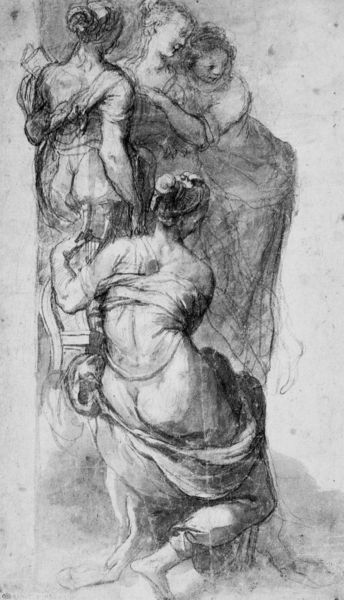
Titel: Vier Musen
Künstler: Taddeo Zuccari
Standort: Paris
Institution: Musée du Louvre, Cabinet des dessins
Schlagwörter: akt, feder, fuß, gruppe, nackt, schatten, weiß, aquarell, frauen, mädchen, sitzen, bewegung, damen, elegant, frau, frisur, frisuren, grau, haar, kleid, kleider, licht, profil, reden, rücken, schwarz, skizze, stuhl, zeichnung, blick, dame, tuch, tanz, hose, arm, arme, falten, knoten, stehen, instrument, gewand, haare, stoff, tücher, innen, kind, blatt, tänzerin, tänzerinnen, beine, dutt, füße, gesäß, hintern, rückenansicht, lehne, studie, grafik, graphik, figuren, weiblich, spielen, kopftuch, faltenwurf, knöchel, laviert, tusche, buch, hinten, rückenakt, rückenfigur, barfuß, schwarzweiß, knien, bleistift, entwurf, hüfte, fresko, harfe, lyra, graphk, tuscheln, teilen, craquelé, tratschen, dtudie, po, laveirt, fückenansicht